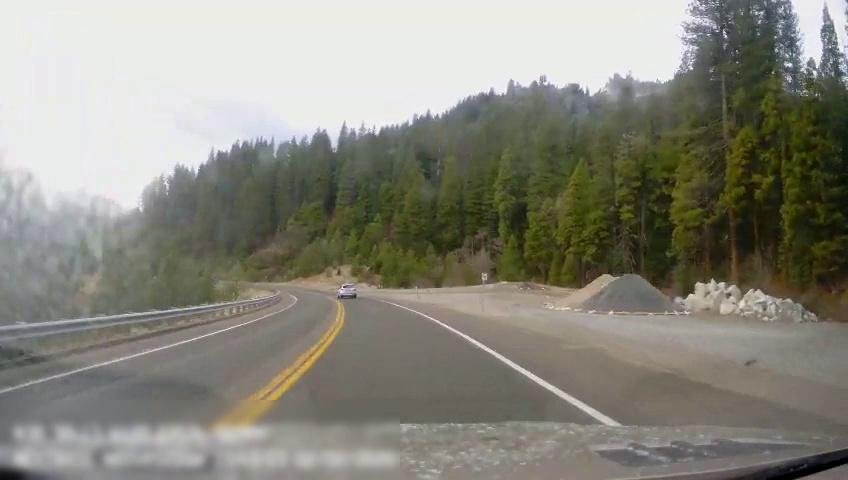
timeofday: Day
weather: Sunny
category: Drivable Space
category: Vehicles | SUV
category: Lanes | Alternate Lane
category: Lanes | Current Lane
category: Lanes | Opposite Lane
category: Lanes | Opposite Lane